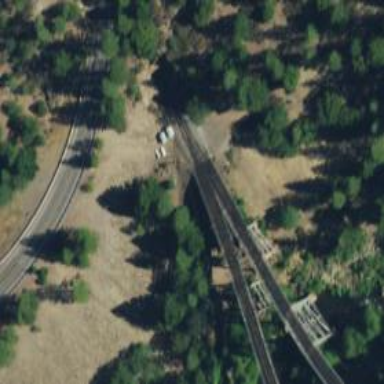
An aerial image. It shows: Viaduct bridge over railway tracks.